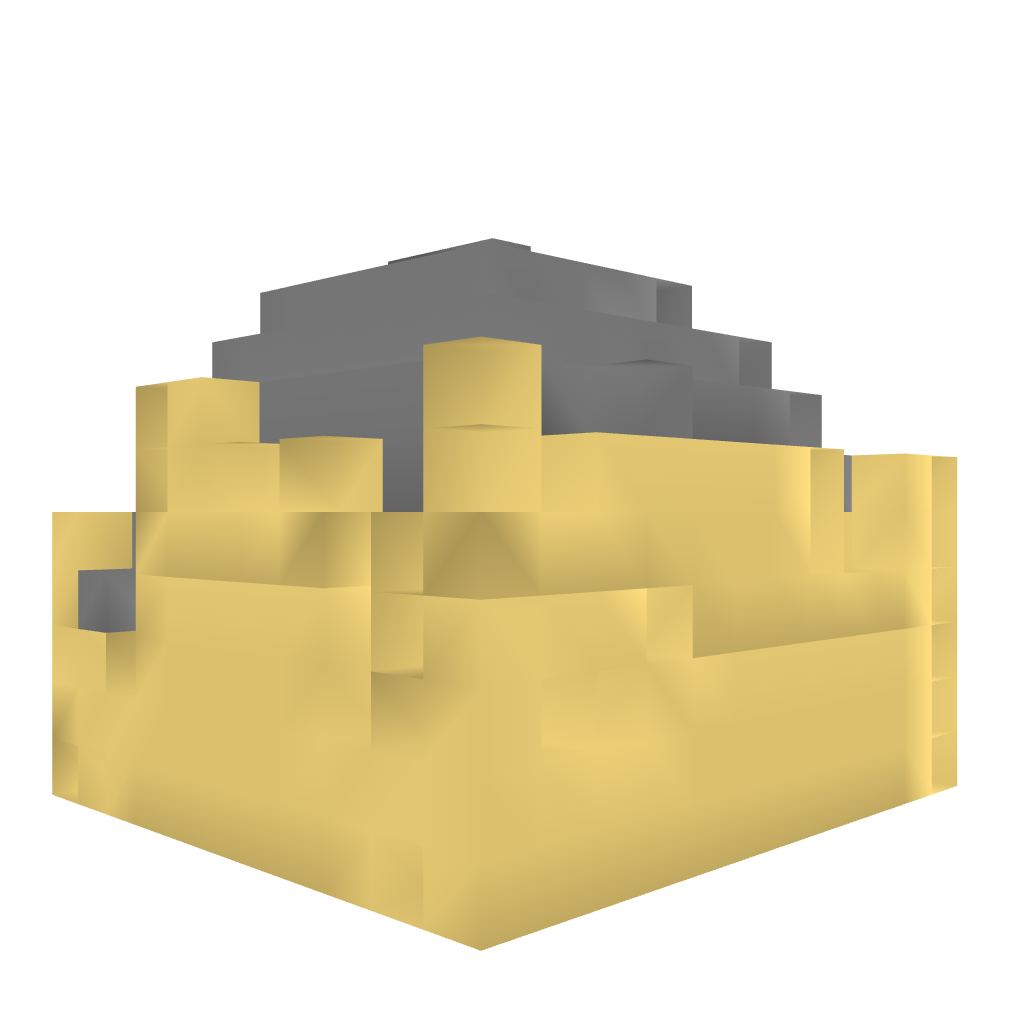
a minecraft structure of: CommandBlock TNT Player Cannon bad low quality